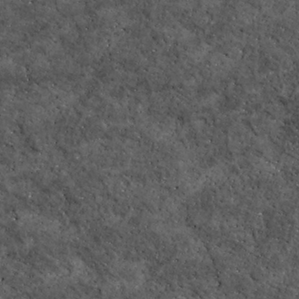
Label: non_frost